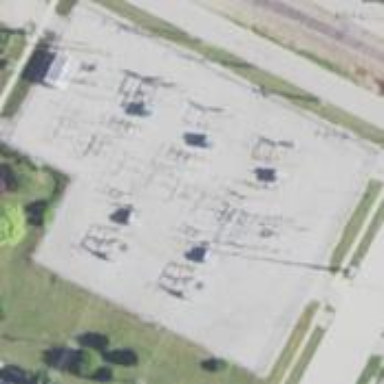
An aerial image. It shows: Power substation.